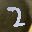
Label: 2